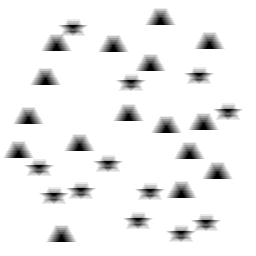
Squares: 0
Triangles: 16
Stars: 12
Total shapes: 28